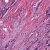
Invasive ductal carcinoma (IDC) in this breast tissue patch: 1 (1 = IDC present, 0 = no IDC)